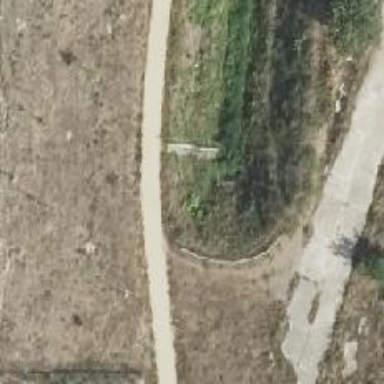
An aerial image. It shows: Concrete footway.